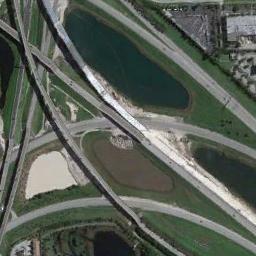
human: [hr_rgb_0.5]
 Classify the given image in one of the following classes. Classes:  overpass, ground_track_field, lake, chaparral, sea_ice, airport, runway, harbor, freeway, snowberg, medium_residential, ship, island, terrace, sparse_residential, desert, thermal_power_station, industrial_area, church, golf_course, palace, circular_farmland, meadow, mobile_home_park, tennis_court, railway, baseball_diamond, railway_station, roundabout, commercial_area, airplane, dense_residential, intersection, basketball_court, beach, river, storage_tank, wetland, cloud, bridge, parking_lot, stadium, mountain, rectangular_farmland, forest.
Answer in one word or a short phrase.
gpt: overpass